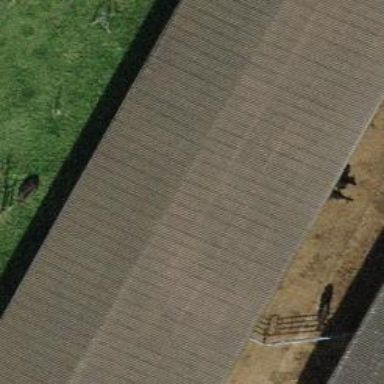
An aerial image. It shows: Gabled roof on farm auxiliary building.